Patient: sex M, age 44
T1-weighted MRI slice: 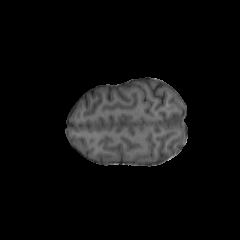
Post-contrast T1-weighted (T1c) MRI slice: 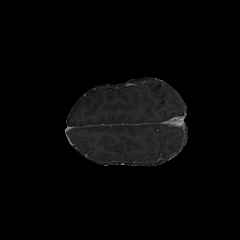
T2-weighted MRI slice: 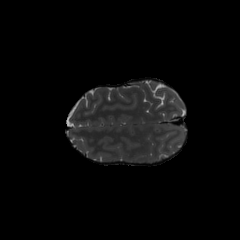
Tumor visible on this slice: no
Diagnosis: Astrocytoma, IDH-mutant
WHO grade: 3